Question: What number?
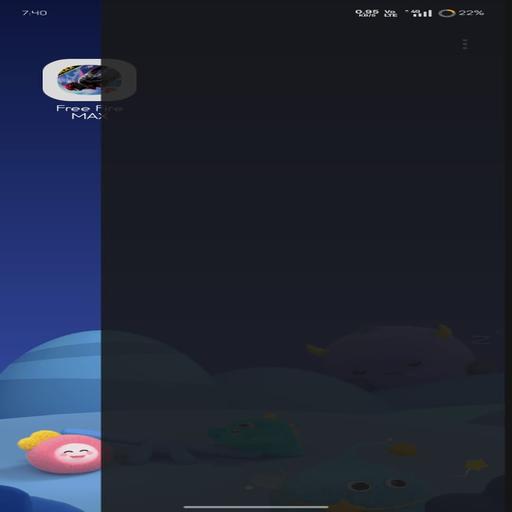
Answer: Seven forty